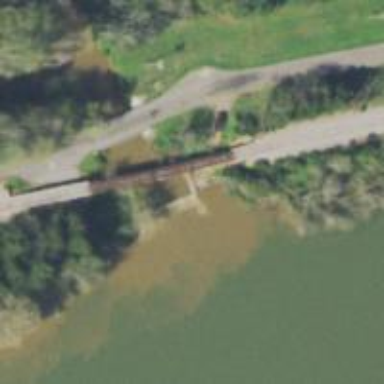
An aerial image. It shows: Railway bridge with milepost marked as KA.